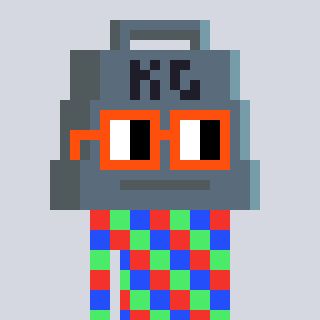
a pixel art character with square orange glasses, a weight-shaped head and a redpinkish-colored body on a cool background